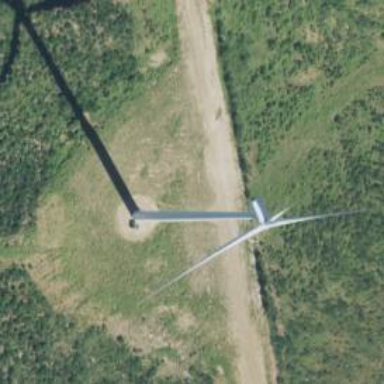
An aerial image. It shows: Wind turbine generator that utilizes wind as its source for generating electricity. It is of the horizontal axis type.